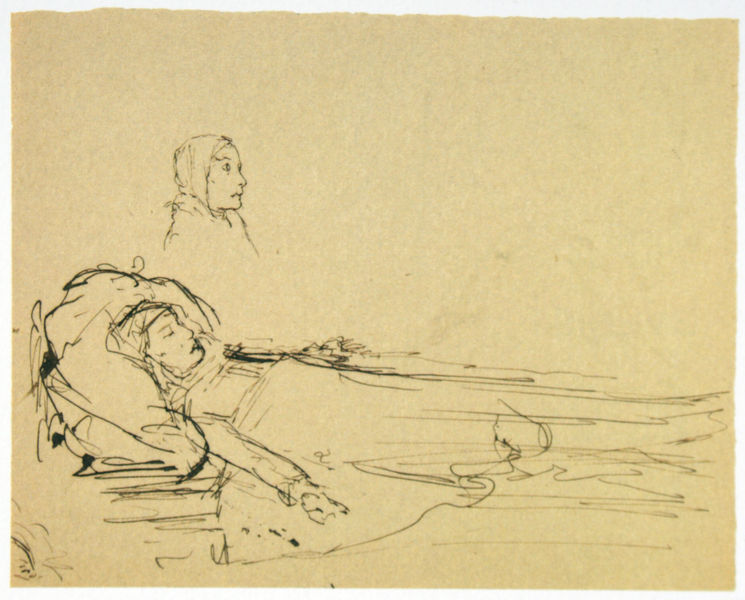
Titel: Studie zur Seherin von Prevorst
Künstler: Gabriel von Max
Standort: München
Institution: Städtische Galerie im Lenbachhaus
Schlagwörter: feder, hand, mann, schlaf, weiß, frauen, gelb, menschen, mädchen, ocker, sitzen, frau, kleid, mund, nase, profil, schwarz, skizze, zeichnung, tuch, beige, haube, alt, hemd, alte, arm, arme, bluse, gesicht, leiche, tod, tot, trauer, ärmel, wache, flach, haare, sitzend, decke, kind, mutter, blatt, lippen, traurig, papier, liegen, schlafen, schlafend, studie, leere, grafik, graphik, linien, sepia, kissen, polster, kopftuch, detail, bett, bettdecke, laken, liegend, oberkörper, striche, tusche, krank, abschied, schwarzweiß, tote, bleistift, liege, bettzeug, leichnam, sterben, totenbett, dekce, kranker, schmerz, kranke, liegt, wachen, details, totenwache, ölung, federzeichnung, kopfkissen, zeicnung, rückenlage, sterbebett, schalfen, schwraz, daunenkissen, bettstatt, bleisitft, koipftuch, frazu, frau sitzend, wachend, tetenbett, krankheuit, krankenwache